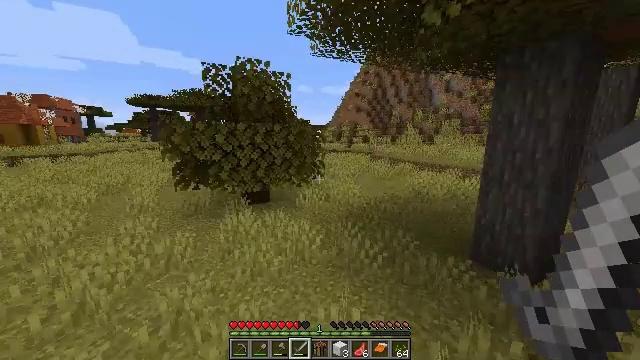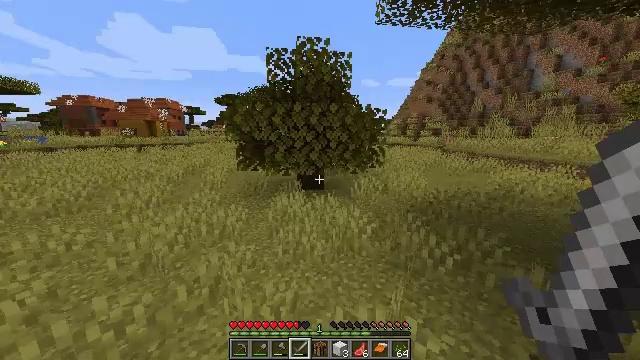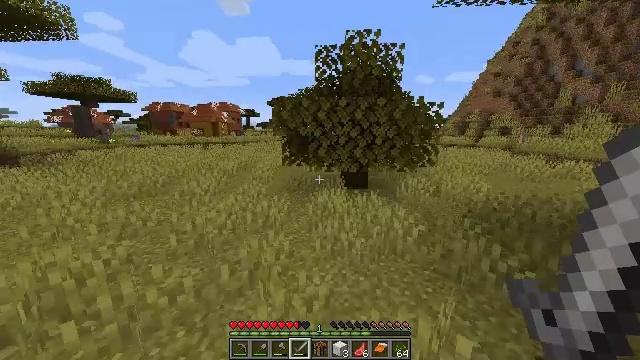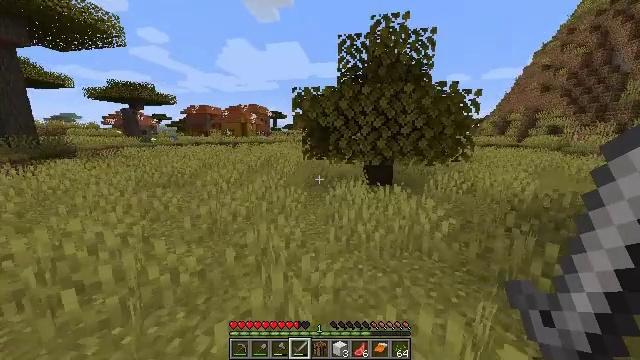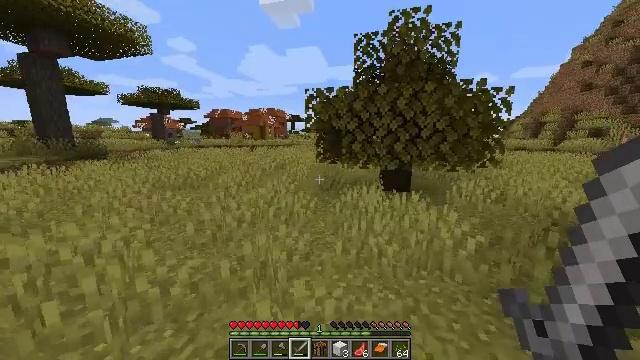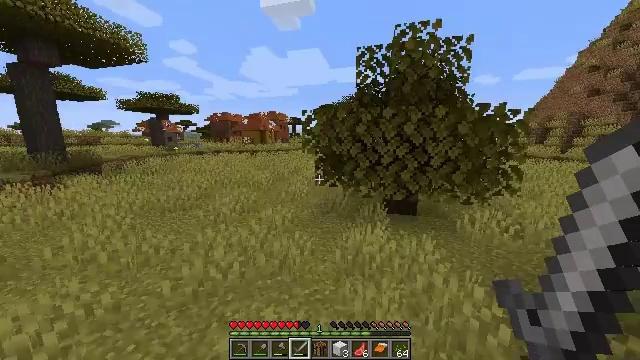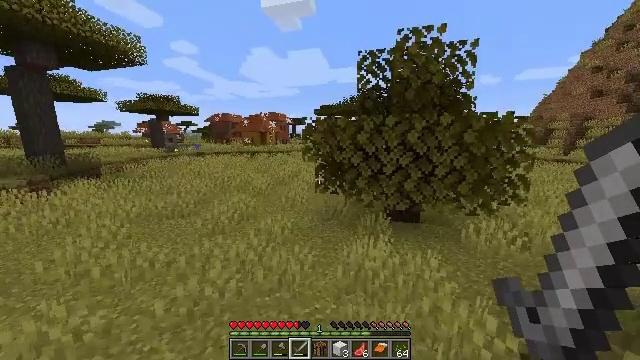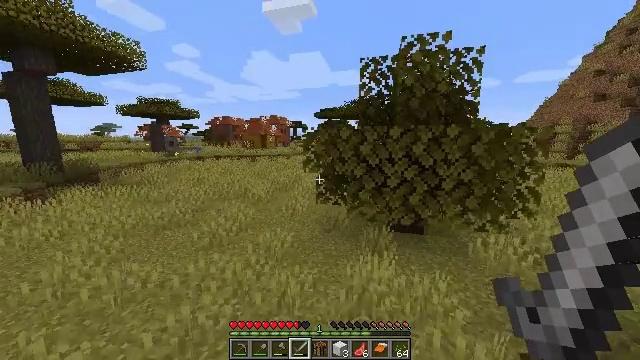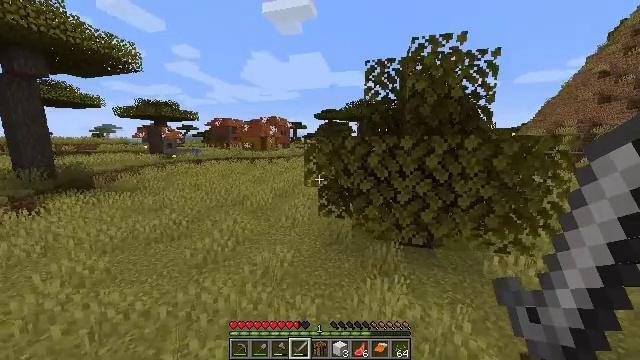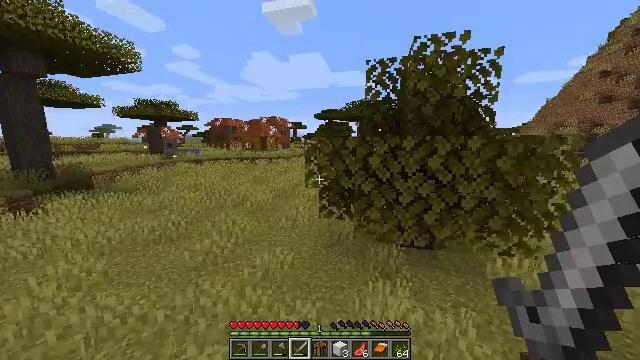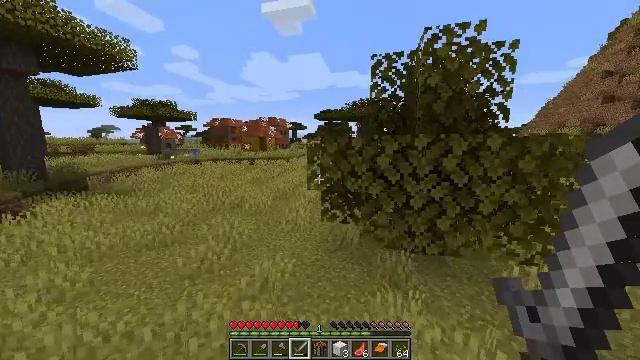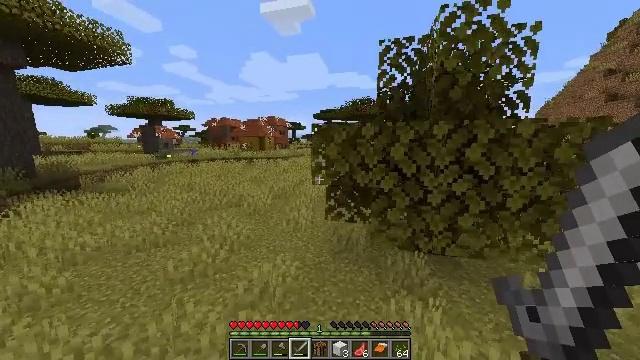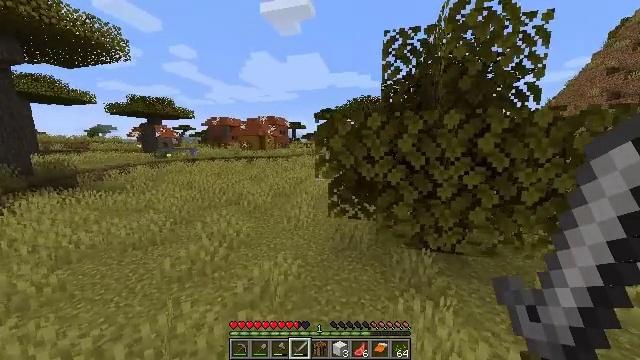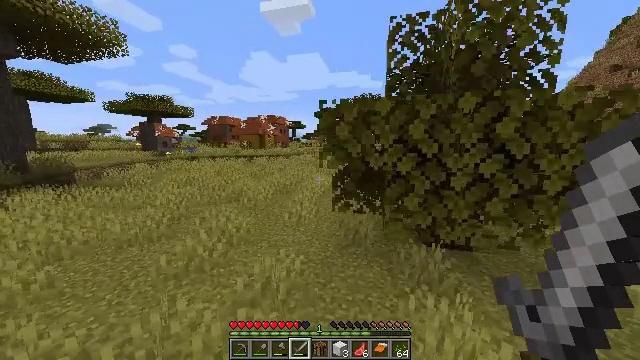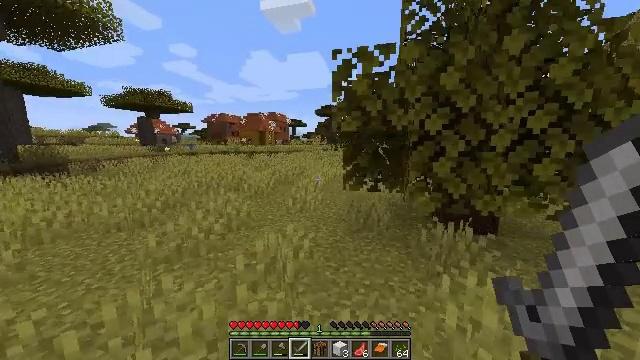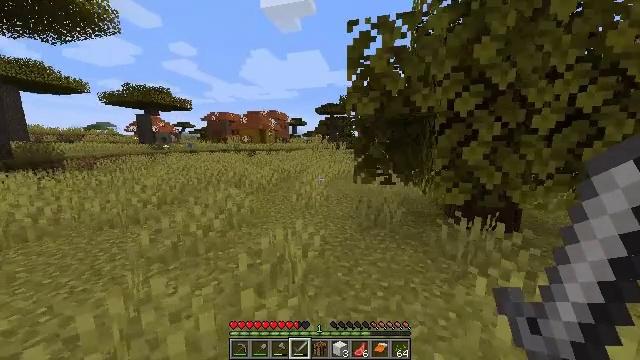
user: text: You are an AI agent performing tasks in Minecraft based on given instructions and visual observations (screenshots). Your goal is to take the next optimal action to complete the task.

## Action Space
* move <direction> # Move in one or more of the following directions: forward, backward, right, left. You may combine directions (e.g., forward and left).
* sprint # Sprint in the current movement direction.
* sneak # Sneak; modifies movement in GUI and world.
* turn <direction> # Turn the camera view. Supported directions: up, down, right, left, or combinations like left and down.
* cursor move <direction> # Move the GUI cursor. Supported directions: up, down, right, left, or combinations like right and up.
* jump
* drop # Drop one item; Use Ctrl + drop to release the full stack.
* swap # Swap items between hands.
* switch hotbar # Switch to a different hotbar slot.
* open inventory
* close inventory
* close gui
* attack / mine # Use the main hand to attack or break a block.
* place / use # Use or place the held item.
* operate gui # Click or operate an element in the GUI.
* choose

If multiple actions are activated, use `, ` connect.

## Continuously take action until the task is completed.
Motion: motion action
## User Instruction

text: Collect the melon stem for seeds.
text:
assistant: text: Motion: move forward and move left, sprint, turn left and down, jump
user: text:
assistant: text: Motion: move forward and move left, sprint, turn left, jump
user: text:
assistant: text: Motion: move forward and move left, sprint, turn left, jump
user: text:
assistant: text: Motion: move forward and move left, sprint, turn left, jump
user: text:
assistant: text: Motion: move forward and move left, sprint, jump
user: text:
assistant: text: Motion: move forward and move left, sprint, jump
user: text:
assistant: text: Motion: move forward and move left, sprint, jump
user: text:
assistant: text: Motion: move forward and move left, sprint, jump
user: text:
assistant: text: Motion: move forward and move left, sprint, jump
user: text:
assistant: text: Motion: move forward and move left, sprint, jump
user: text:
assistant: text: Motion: move forward and move left, sprint, jump
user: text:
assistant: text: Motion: move forward and move left, sprint, jump
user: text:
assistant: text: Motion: move forward and move left, sprint, jump
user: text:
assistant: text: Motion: move forward and move left, sprint, jump
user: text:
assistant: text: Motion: move forward and move left, sprint, jump
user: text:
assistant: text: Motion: move forward and move left, sprint, jump
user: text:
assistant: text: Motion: move forward and move left, sprint, jump
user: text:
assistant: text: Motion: move forward and move left, sprint, jump
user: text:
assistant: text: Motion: move forward and move left, sprint, jump
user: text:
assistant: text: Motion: move forward and move left, sprint, jump
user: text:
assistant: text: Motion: move forward, sprint, jump
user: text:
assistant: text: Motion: move forward, sprint, jump
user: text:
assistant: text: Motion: move forward, sprint, jump
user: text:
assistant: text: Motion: move forward, sprint, jump
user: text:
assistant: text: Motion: move forward, sprint, jump
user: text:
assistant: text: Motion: move forward, sprint, jump
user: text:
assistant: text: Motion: move forward, sprint, jump
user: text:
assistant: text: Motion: move forward, sprint, jump
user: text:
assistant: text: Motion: move forward, sprint, jump
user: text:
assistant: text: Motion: move forward, sprint, turn down, jump